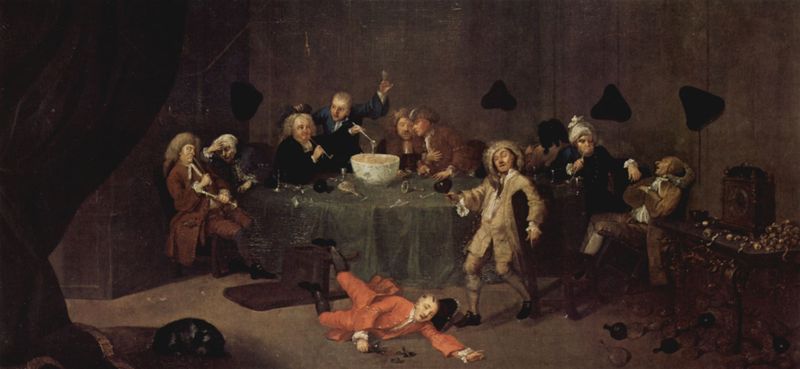
Titel: Moderne Mitternachtsunterhaltung
Künstler: William Hogarth
Standort: London
Institution: National Gallery
Schlagwörter: blau, dunkel, gemälde, kampf, mann, schatten, weiß, grün, bewegung, braun, frau, grau, hut, hüte, licht, männer, raum, schmuck, schwarz, stuhl, stühle, tisch, hund, rot, tuch, beige, fest, gesellschaft, herren, malerei, party, anzug, anzüge, betrunken, feier, flaschen, gelage, getränke, gläser, kneipe, richter, trinken, wand, wirtschaft, alte, barock, kleidung, schale, schüssel, bild, innenraum, tischdecke, tischtuch, vorhang, boden, interieur, kostüm, adel, decke, kind, musiker, england, locken, puder, vornehm, genre, kinder, perücke, ecke, düster, unterhaltung, saal, essen, karikatur, löffel, wein, salon, tapete, runde, freizeit, pfeife, rauchen, glatze, draperie, uhr, stube, junge, liegend, gehrock, fallen, lachen, katze, truhe, gefäß, weinglas, scharz, streit, dreispitz, mahl, mahlzeit, orgie, halbkreis, abendessen, bankett, aufmerksam, fall, sturz, suppe, trunkenheit, perücken, hinfallen, bowle, kelle, pfeifen, ziege, gefallen, hingefallen, beistelltisch, gasthaus, wirtshaus, trunken, zecher, stürzen, anschlag, tabak, gepudert, schöpfen, trunk, aktion, trinkgelage, suppenkelle, umfallen, schöpfkelle, dreispitze, saufgelage, flschen, zechen, streiten, tiscj, ausarten, besäufniss, feuerzangenbowle, fällt, punsch, schlaender hund, senil, senilität, suaree, toastspruch, tonpfeifen, hoggart, william hoggart, leere flaschen, tabaksack, schüssel#punsch, reüccke, aufmerksamm